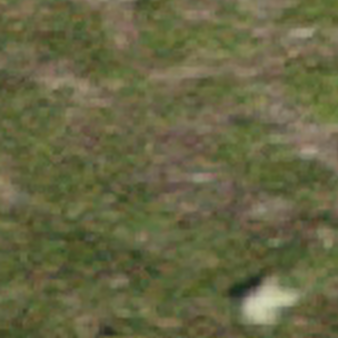
Label: other